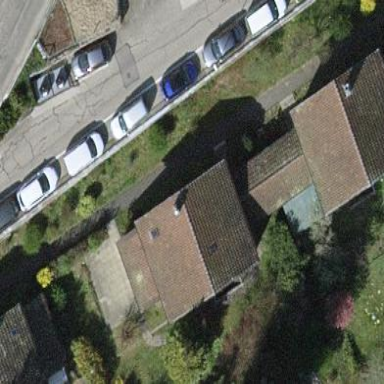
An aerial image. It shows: Semi-detached house with gabled roof.